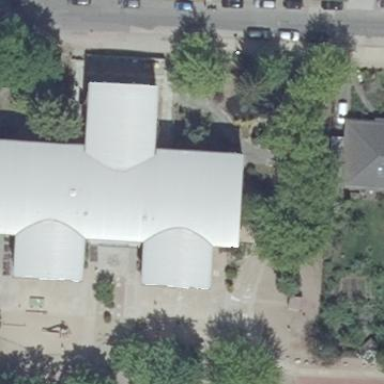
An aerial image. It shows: School building.